Field crop: maize
Growth stage: 1
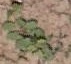
Species: convolvulus